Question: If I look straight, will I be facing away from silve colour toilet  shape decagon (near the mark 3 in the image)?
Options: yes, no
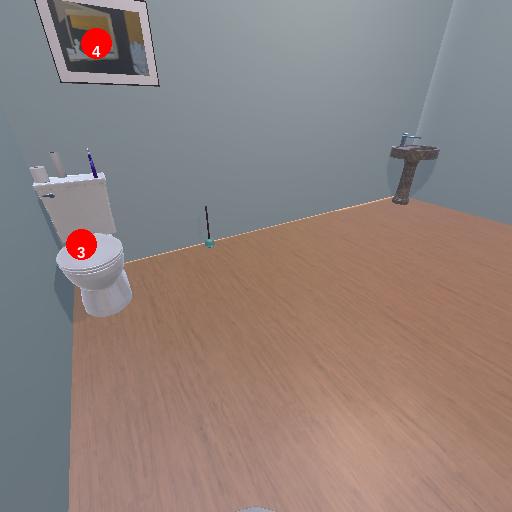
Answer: yes